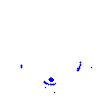
Particle: electron